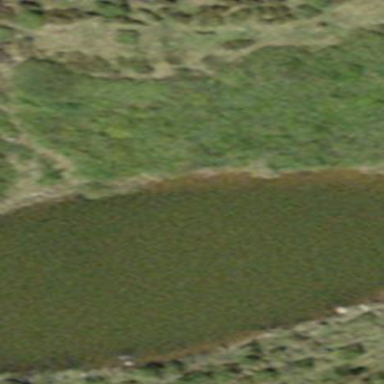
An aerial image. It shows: Beautiful lake surrounded by nature.